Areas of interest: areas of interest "Commercial service"
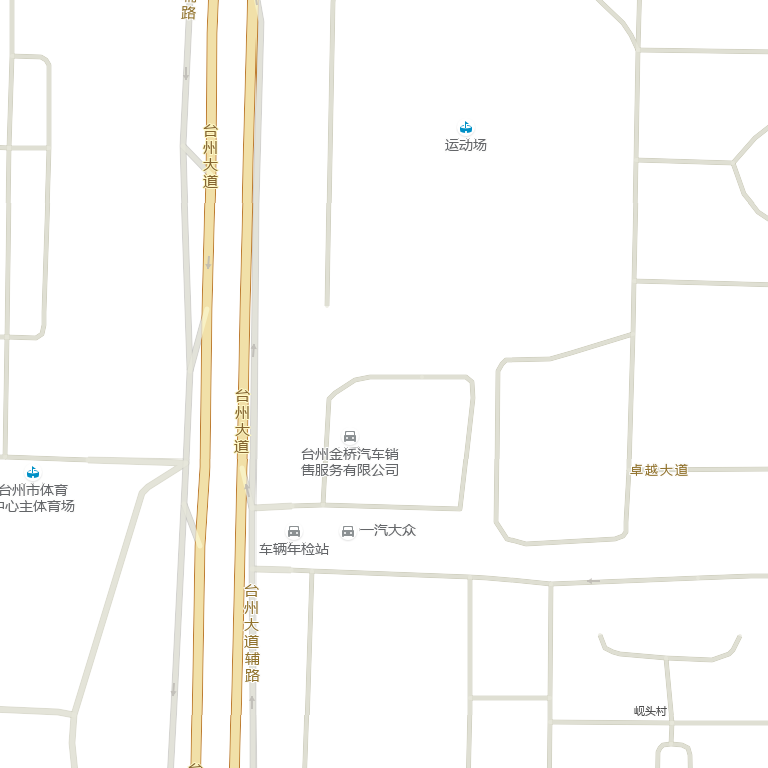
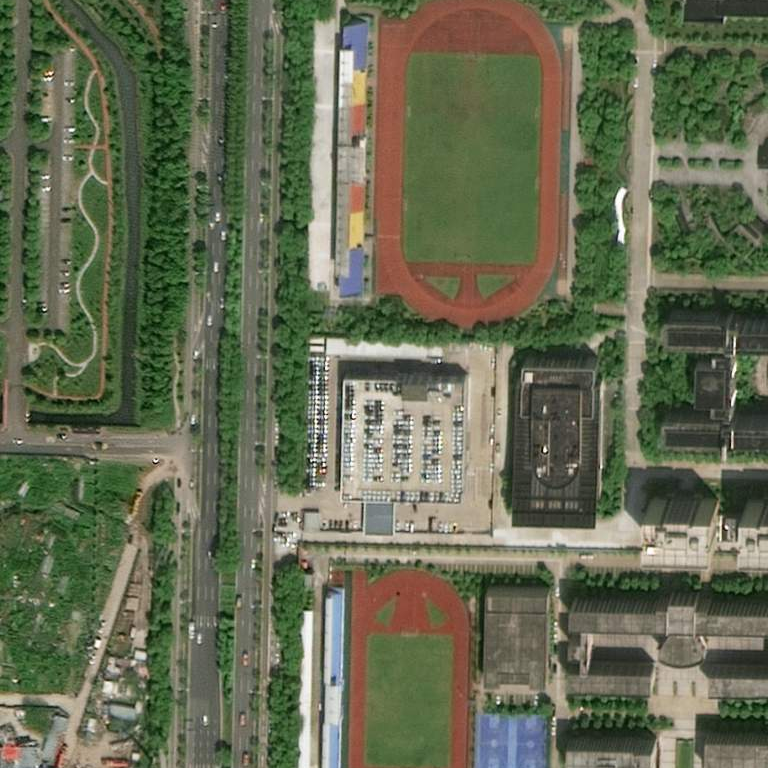